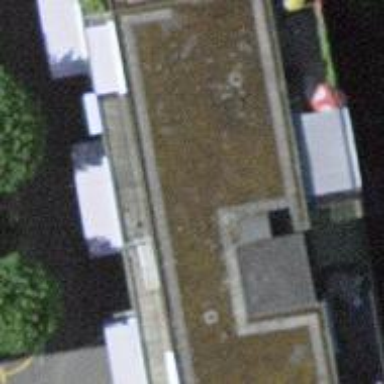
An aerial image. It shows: Restaurant.